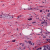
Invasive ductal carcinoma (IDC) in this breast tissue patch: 0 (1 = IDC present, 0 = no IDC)